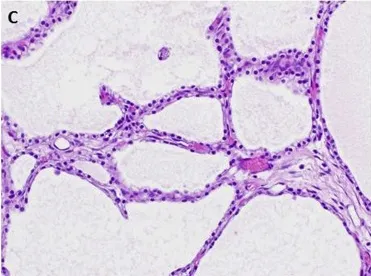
Serous cystadenoma. (C) Rich capillary network contributes to the enhancement on CT imaging.
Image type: pathology (methenamine_silver)